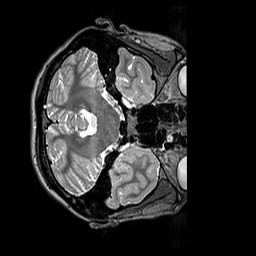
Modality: T2w
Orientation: axial
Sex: female
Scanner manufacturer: siemens
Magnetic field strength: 3 T
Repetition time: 3.2 s
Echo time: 0.409 s